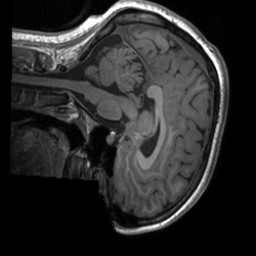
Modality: T1w
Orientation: sagittal
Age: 19
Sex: female
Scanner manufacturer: siemens
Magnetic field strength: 3 T
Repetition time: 1.9 s
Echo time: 0.00226 s